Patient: sex F, age 61
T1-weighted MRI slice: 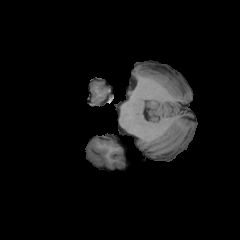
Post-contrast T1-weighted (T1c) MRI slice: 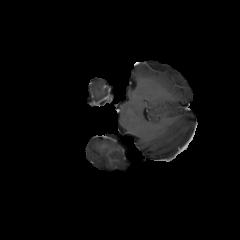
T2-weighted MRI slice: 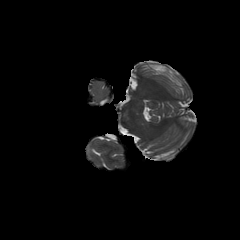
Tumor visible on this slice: no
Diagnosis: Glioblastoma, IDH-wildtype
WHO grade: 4